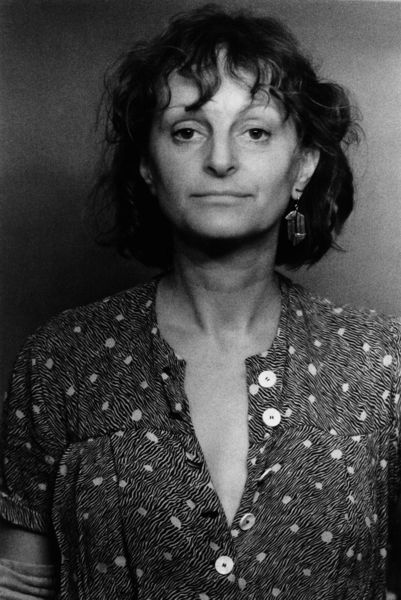
Titel: Selbstportäts/Self-portraits
Künstler: Helga Paris
Schlagwörter: weiß, frau, frisur, grau, mund, nase, ohr, ohrring, schwarz, stirn, muster, augen, bluse, falten, bildnis, hals, haare, brünett, kinn, knopf, lippen, locken, ohren, brauen, knöpfe, foto, fotografie, punkte, schwarzweiss, grautöne, ohrhänger